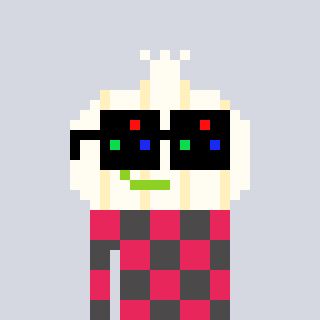
a pixel art character with square black sunglasses, a garlic-shaped head and a grayscale-colored body on a cool background